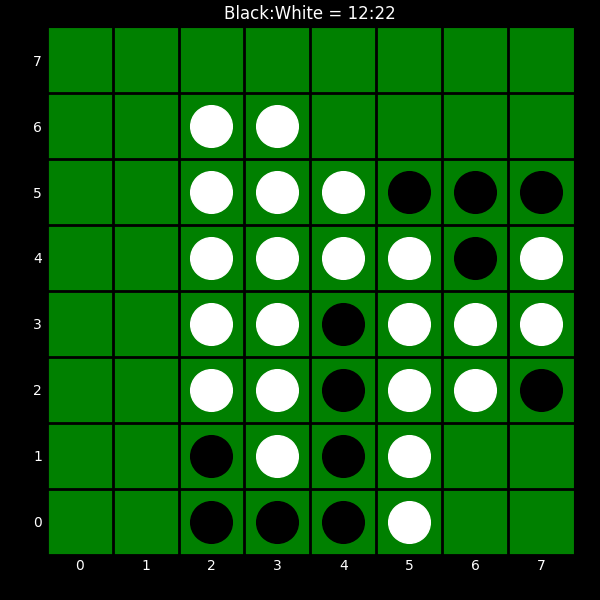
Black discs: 12
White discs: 22